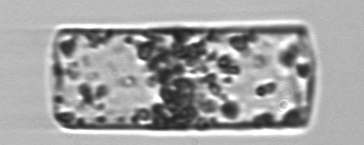
Label: Guinardia_flaccida